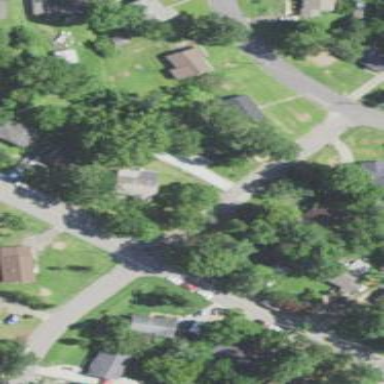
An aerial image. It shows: Asphalt road in residential area.